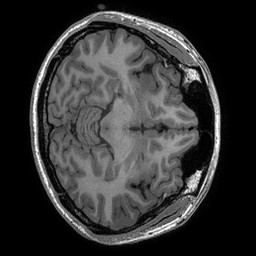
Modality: T1w
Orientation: axial
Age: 24
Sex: female
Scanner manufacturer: ge
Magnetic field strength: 3 T
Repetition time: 0.006652 s
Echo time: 0.002928 s